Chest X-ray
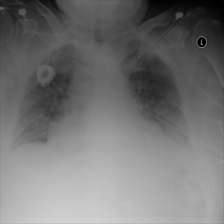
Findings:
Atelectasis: negative
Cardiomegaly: negative
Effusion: positive
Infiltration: negative
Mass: negative
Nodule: negative
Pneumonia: negative
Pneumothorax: negative
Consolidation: negative
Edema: negative
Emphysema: negative
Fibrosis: negative
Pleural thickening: negative
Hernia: negative